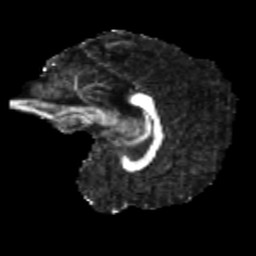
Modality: FA
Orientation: sagittal
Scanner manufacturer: siemens
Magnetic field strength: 3 T
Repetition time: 4 s
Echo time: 0.0594 s